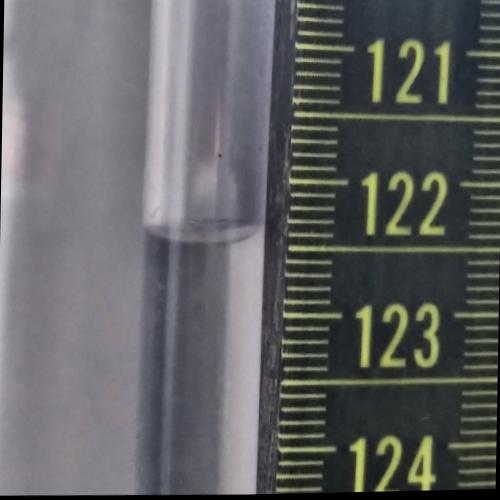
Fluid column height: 122.4 cm